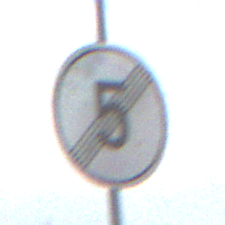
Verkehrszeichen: EndeGeschwindigkeit5
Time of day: SunriseSunset
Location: Outdoor (Nature)
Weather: PartlyCloudy
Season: NotSpecified
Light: Natural